已知，在 $\triangle ABC$ 中，
$AC=5$，$AB=7$，$\cos A = \frac{3}{5}$，$D$ 是边 $AB$ 上一动点，联结 $CD$。点 $O$ 在线段 $CD$ 上，且 $\frac{CO}{OD} = \frac{4}{5}$，以点 $O$ 为圆心，$CO$ 为半径作 $\odot O$，交边 $AC$ 于点 $E$。

(1) 当点 $D$ 与点 $A$ 重合时，判断 $\odot O$ 与边 $AB$ 的位置关系并说明理由；

(2) 已知点 $F$ 在 $\odot O$ 上，且 $\overset{\frown}{CE} = \overset{\frown}{CF}$，$EF$ 与边 $BC$ 交于点 $H$，当 $EF$ 经过圆心 $O$ 时（如图），求 $\frac{EH}{EF}$ 的值；

(3) 过点 $D$ 作 $DP \parallel AC$，交边 $BC$ 于点 $P$，当 $\odot O$ 与线段 $DP$ 只有一个交点时，求 $BD$ 的取值范围。
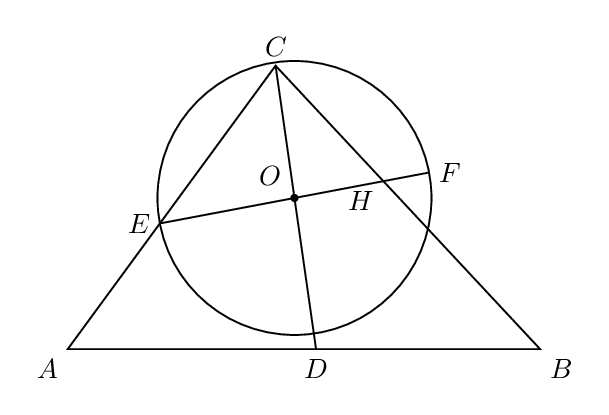
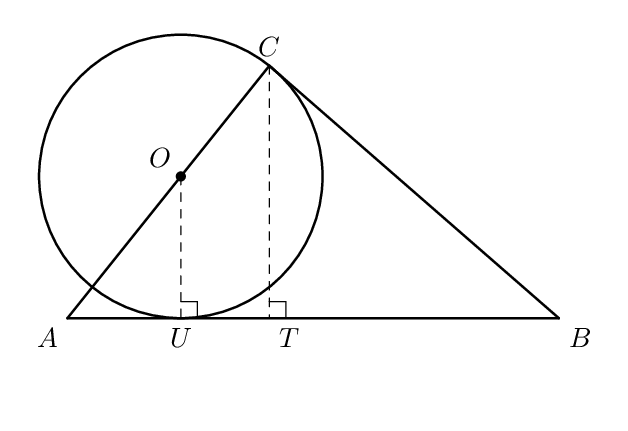
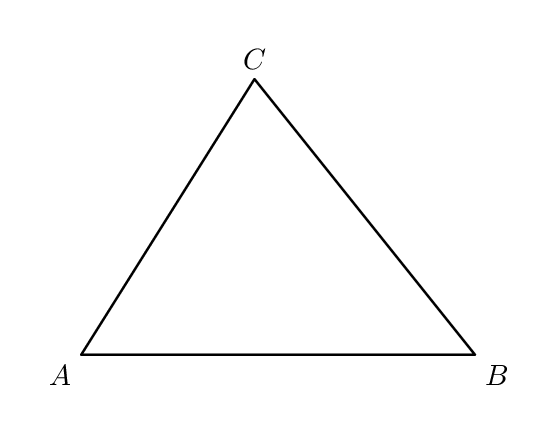
【解答】
\vspace{0.5em}
\textbf{【详解】}
(1) 解：$\odot O$ 与边 $AB$ 相切，理由如下：

过点 $C$ 作 $CT \perp AB$ 于点 $T$，

$\because$ 在 $\triangle ABC$ 中，$AC=5$，$AB=7$，$\cos A = \frac{3}{5}$，
\[
\therefore AT = AC \times \cos A = 3,
\]
\[
\therefore CT = \sqrt{AC^2 - AT^2} = 4,
\]
\[
\therefore BT = AB - AT = 4,\quad \sin A = \frac{CT}{AC} = \frac{4}{5},\quad \tan A = \frac{CT}{AT} = \frac{4}{3},
\]
$\therefore BT = CT$，
\[
\therefore BC = \sqrt{CT^2 + BT^2} = 4\sqrt{2},
\]
$\because CT \perp AB$，
$\therefore \angle B = \angle TCB = 45^\circ$。

过点 $O$ 作 $OU \perp AB$ 于点 $U$，
$\because \frac{CO}{OD} = \frac{4}{5}$，当点 $D$ 与点 $A$ 重合时，
\[
\therefore \frac{CO}{OA} = \frac{4}{5},
\]
\[
\therefore CO = \frac{4}{5}AO,
\]
$\because \sin A = \frac{OU}{AO} = \frac{4}{5}$，
\[
\therefore OU = \frac{4}{5}AO,
\]
$\therefore CO = OU$，
而 $OC$ 为半径，$OU$ 为点 $O$ 到边 $AB$ 的距离，
$\therefore \odot O$ 与边 $AB$ 相切；

---

(2) 解：$\because \overset{\frown}{CE} = \overset{\frown}{CF}$，$CD$ 经过圆心，
$\therefore CD \perp EF$，
$\because EF$ 经过圆心 $O$，
$\therefore OE = OF = OC$，
$\therefore \triangle OCE$ 为等腰直角三角形，
$\therefore \angle CEF = 45^\circ = \angle B$，
$\because \angle ECH = \angle BCA$，
$\therefore \triangle ECH \backsim \triangle BCA$，
$\therefore \angle CHE = \angle A$，

设 $CO = OE = OF = 4k$，则 $EF = 8k$，
\[
\therefore \tan \angle CHE = \tan A = \frac{4}{3} = \frac{OC}{OH},
\]
\[
\therefore OH = 3k,
\]
\[
\therefore \frac{EH}{EF} = \frac{EO + OH}{EF} = \frac{4k + 3k}{8k} = \frac{7}{8};
\]

---

(3) 解：$\because OC$ 为半径，$\frac{CO}{OD} = \frac{4}{5}$，
$\therefore OD > OC$，
$\therefore \odot O$ 一定不经过点 $D$。

当 $\odot O$ 与线段 $DP$ 相切时，如图：

过点 $O$ 作 $OR \perp DP$ 于点 $R$，过点 $D$ 作 $DK \perp AC$ 于点 $K$，
$\therefore OR = OC$，
\[
\therefore \frac{OR}{OD} = \frac{4}{5} = \sin \angle 2 = \sin A,
\]
$\therefore \angle 2 = \angle A$，
$\because DP \parallel AC$，
$\therefore \angle 1 = \angle 2$，
$\therefore \angle 1 = \angle A$，
$\therefore DA = DC$，
$\because DK \perp AC$，
$\therefore AK = KC$，
\[
\therefore AD = \frac{AK}{\cos A} = \frac{\frac{1}{2}AC}{\cos A} = \frac{\frac{5}{2}}{\frac{3}{5}} = \frac{25}{6},
\]
\[
\therefore BD = AB - AD = 7 - \frac{25}{6} = \frac{17}{6};
\]

当 $\odot O$ 经过点 $P$ 时，过点 $O$、$D$ 分别作 $OM \perp AB$，$DN \perp AB$，垂足分别为 $M$、$N$，

$\therefore CM = MP$，$OM \parallel DN$，
\[
\therefore \frac{CO}{OD} = \frac{CM}{MN} = \frac{4}{5},
\]
设 $CM = MP = 4x$，则 $MN = 5x$，
$\therefore PN = x$，
$\therefore BN = BC - CM - MN = 4\sqrt{2} - 9x$，
$\because \angle B = 45^\circ$，
\[
\therefore BD = \frac{BN}{\cos \angle B} = 8 - 9\sqrt{2}x,
\]
$\because DP \parallel AC$，
\[
\therefore \frac{BP}{BC} = \frac{BD}{BA},
\]
\[
\therefore \frac{x + 4\sqrt{2} - 9x}{4\sqrt{2}} = \frac{8 - 9\sqrt{2}x}{7},
\]
解得：$x = \frac{\sqrt{2}}{4}$，
\[
\therefore BD = 8 - 9\sqrt{2} \times \frac{\sqrt{2}}{4} = \frac{7}{2},
\]
$\therefore$ 当 $\frac{7}{2} < BD < 7$ 时，符合题意。

综上所述，当 $\odot O$ 与线段 $DP$ 只有一个交点时，$\frac{7}{2} < BD < 7$ 或 $BD = \frac{17}{6}$。

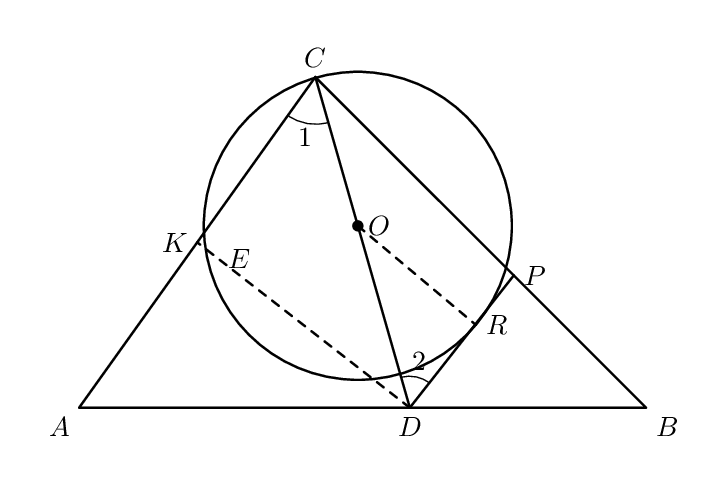
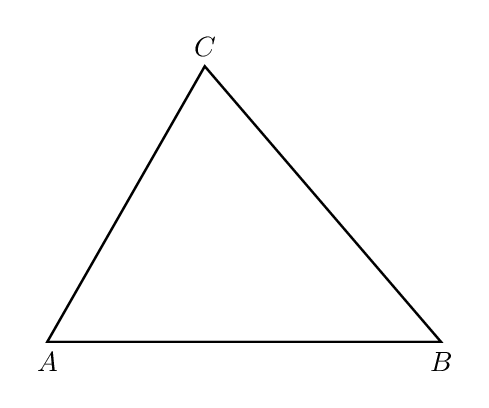
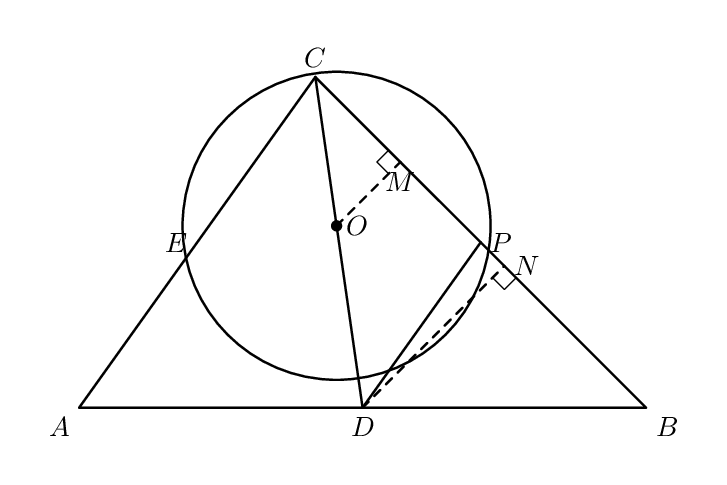